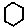
Label: hexagon